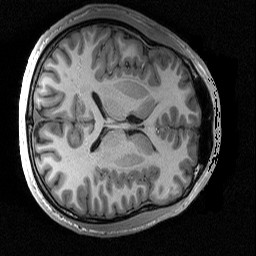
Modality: T1w
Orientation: axial